Field crop: maize
Growth stage: 2
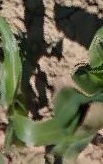
Species: maize